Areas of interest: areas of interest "Parking Lot"
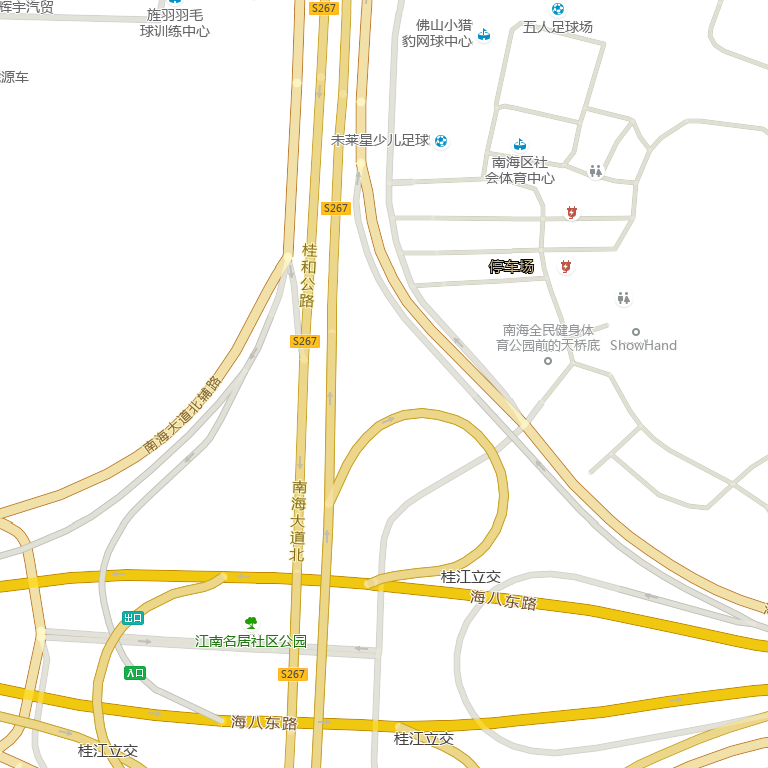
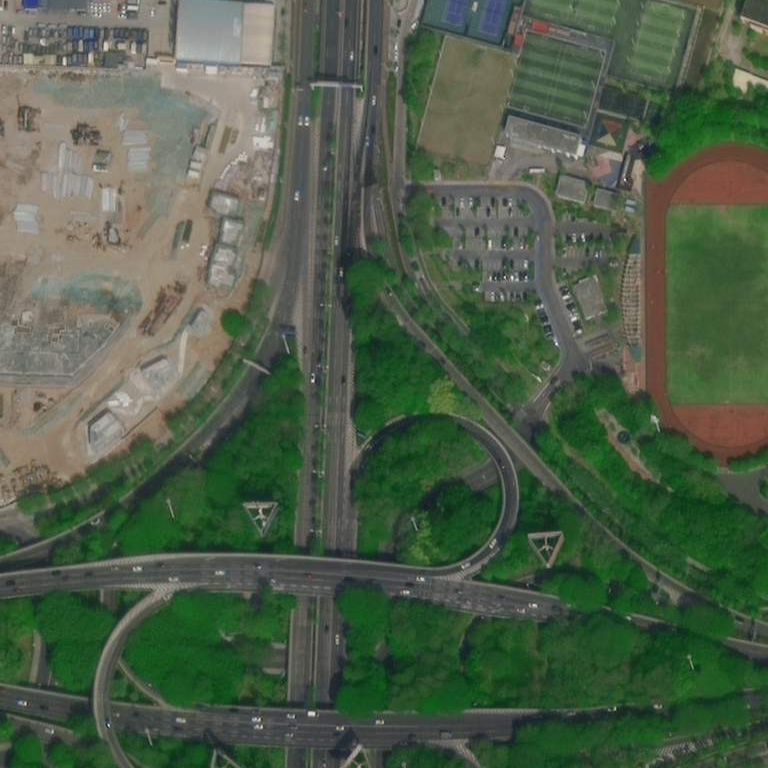